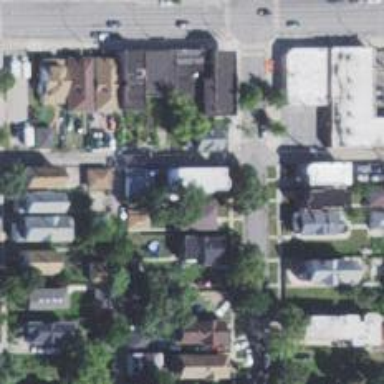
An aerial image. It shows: Alleyway designated as service road.